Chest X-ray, AP view. Patient: 47 years old, sex F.
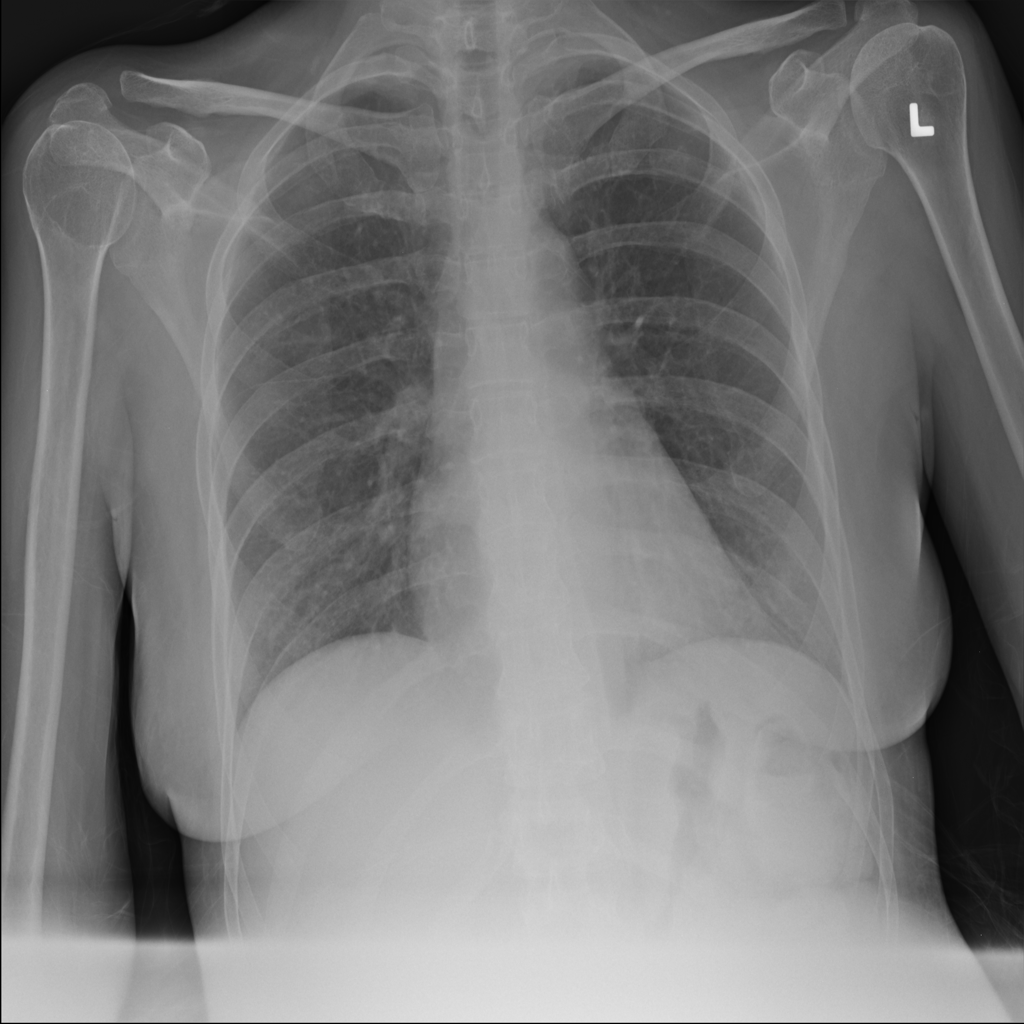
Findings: No Finding